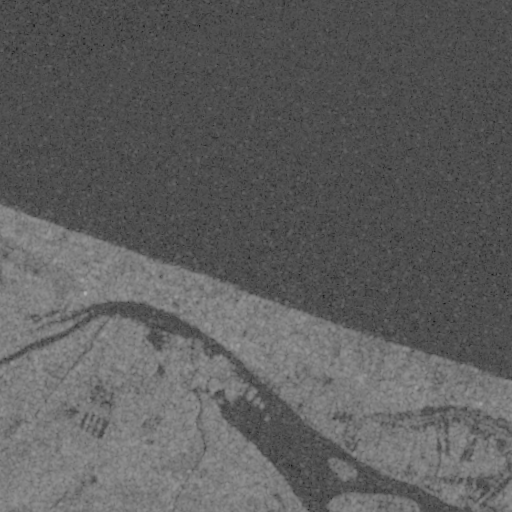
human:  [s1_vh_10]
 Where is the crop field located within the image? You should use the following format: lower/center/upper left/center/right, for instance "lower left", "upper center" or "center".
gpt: The crop field is located in the upper left of the image.
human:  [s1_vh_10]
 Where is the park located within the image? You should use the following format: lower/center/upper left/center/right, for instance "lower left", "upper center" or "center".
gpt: The park is located in the center left of the image.
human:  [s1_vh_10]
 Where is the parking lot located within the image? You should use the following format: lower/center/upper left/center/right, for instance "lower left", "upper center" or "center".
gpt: The parking lot is located in the center of the image.
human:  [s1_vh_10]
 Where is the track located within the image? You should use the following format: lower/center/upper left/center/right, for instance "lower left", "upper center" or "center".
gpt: The track is located in the center of the image.
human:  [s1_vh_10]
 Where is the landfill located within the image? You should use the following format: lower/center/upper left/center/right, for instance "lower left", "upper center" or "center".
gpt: There is no landfill in the image.

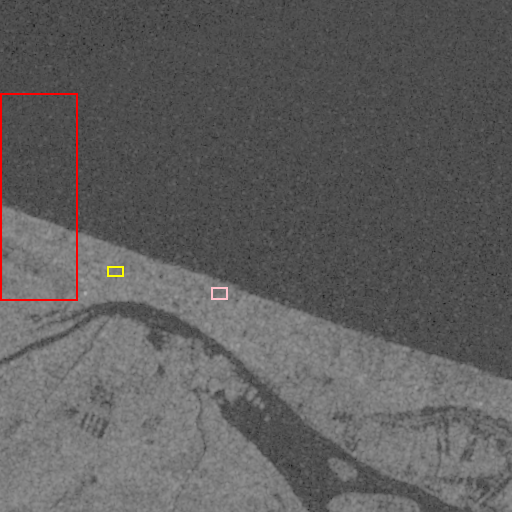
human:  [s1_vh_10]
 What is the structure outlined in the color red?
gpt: The structure outlined in red is a crop field.
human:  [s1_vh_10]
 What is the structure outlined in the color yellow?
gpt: The structure outlined in yellow is a park.
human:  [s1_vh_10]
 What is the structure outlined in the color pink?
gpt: The structure outlined in pink is a track.
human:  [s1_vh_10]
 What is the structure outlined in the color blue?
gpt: There is no blue outline.